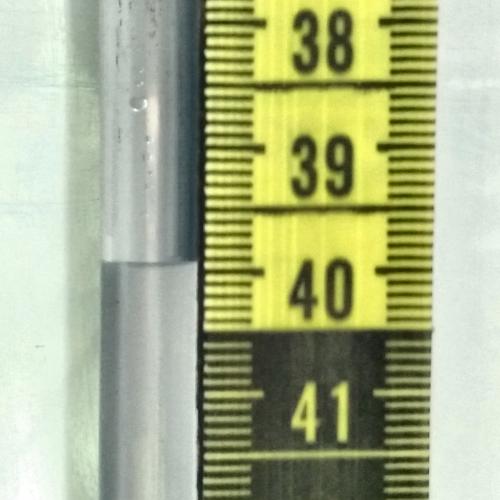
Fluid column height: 39.9 cm